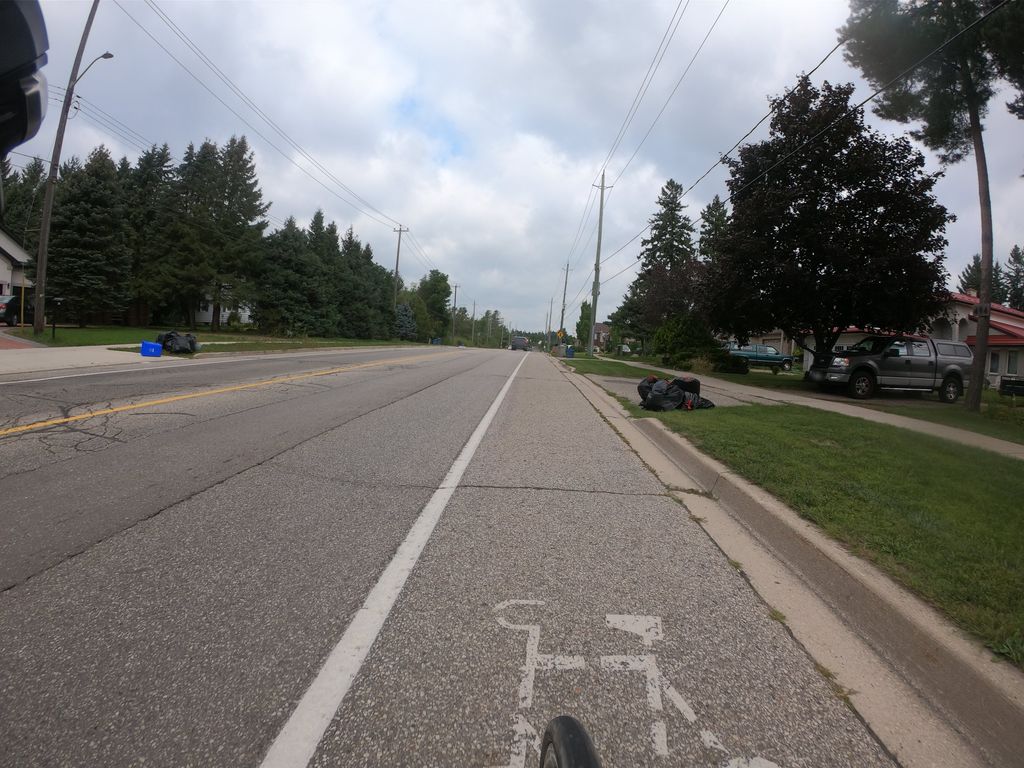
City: kitchener-waterloo